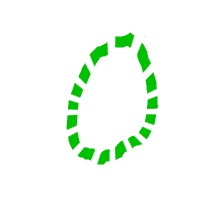
Shape: circle